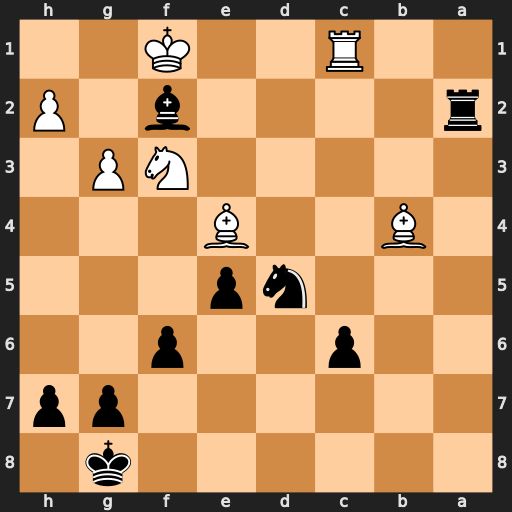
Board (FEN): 6k1/6pp/2p2p2/3np3/1B2B3/5NP1/r4b1P/2R2K2
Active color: b
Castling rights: -
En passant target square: -
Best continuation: Ne3#